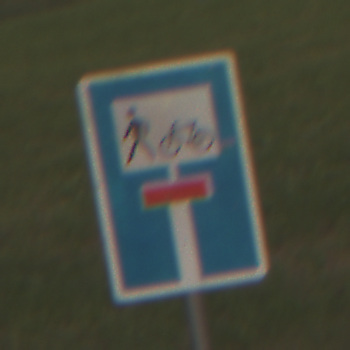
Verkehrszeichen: SackgasseRadverkehrFussgaengerDurchlaessig
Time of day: SunriseSunset
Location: Outdoor (Nature)
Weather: Clear
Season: NotSpecified
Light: Natural